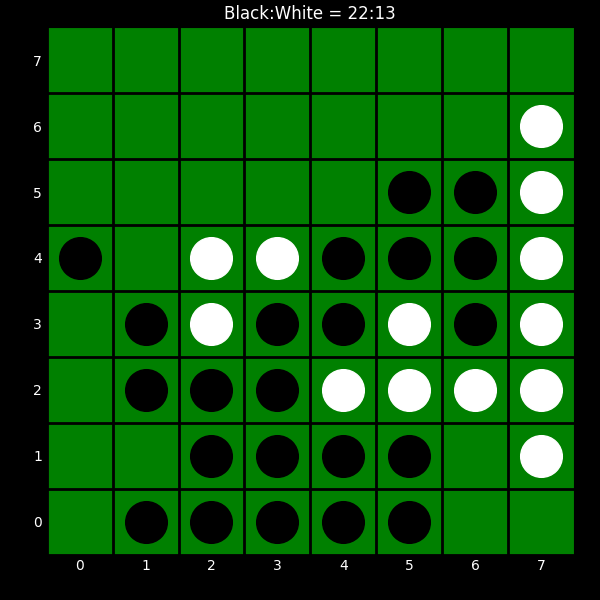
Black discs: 22
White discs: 13